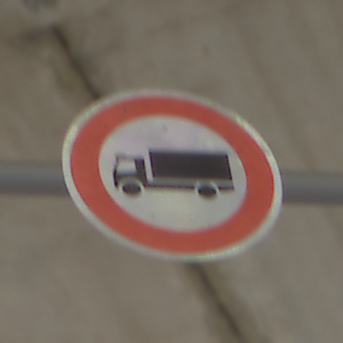
Verkehrszeichen: VerbotFuerKraftfahrzeugeUeberDreiKommaFuenfTonnen
Umgebung: Roofed, Suburban
Tageszeit: MorningAfternoon
Wetter: PartlyCloudy
Licht: Natural
Jahreszeit: Winter
Kontrast: LowContrast